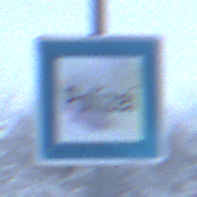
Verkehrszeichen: Polizei
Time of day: Midday
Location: Outdoor (Nature)
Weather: Overcast
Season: Winter
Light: Natural